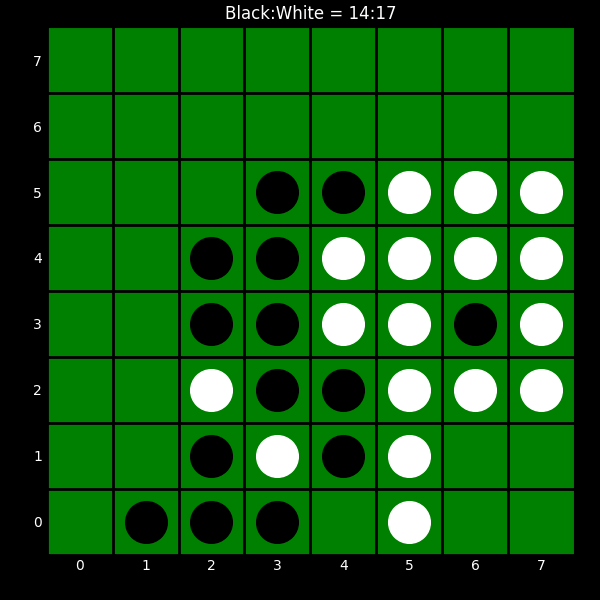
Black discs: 14
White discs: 17